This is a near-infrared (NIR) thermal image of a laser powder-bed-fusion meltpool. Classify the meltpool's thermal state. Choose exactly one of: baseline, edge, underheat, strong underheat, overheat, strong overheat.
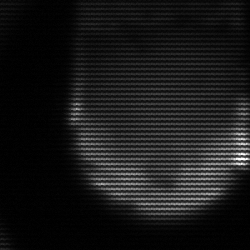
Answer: edge